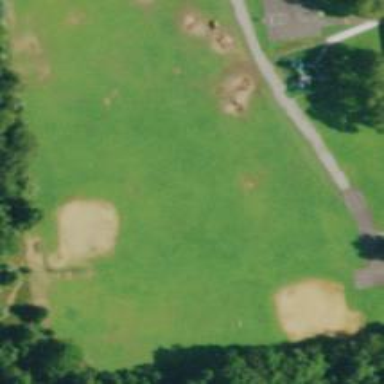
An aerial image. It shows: Recreation ground.